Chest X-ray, PA view. Patient: 50 years old, sex F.
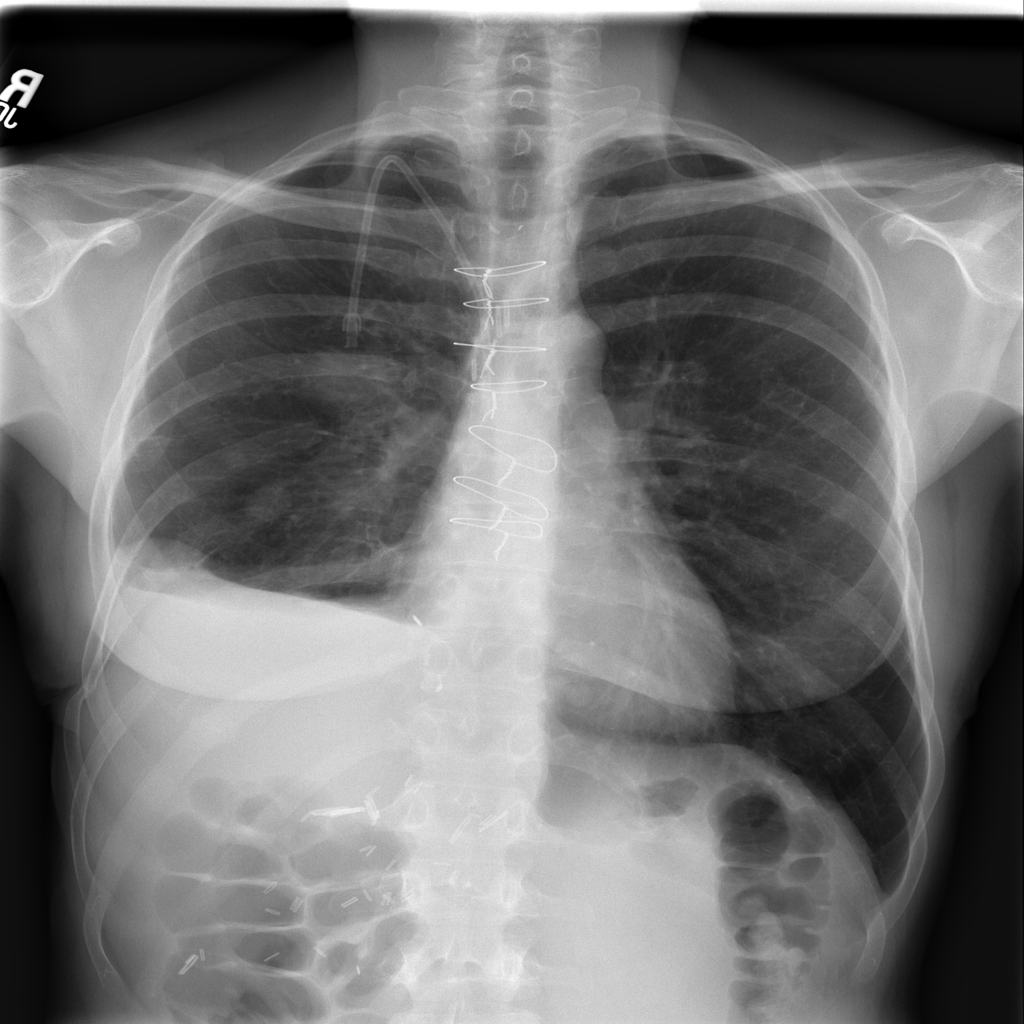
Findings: Effusion, Mass, Nodule